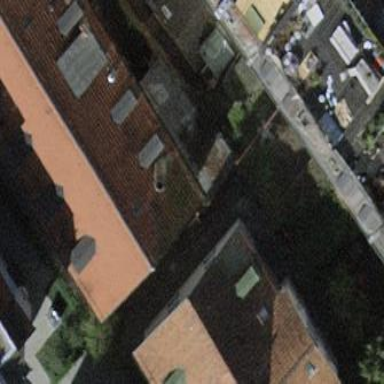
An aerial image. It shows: View of roof of building.